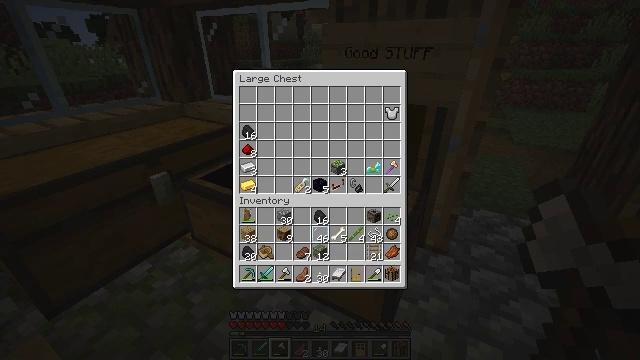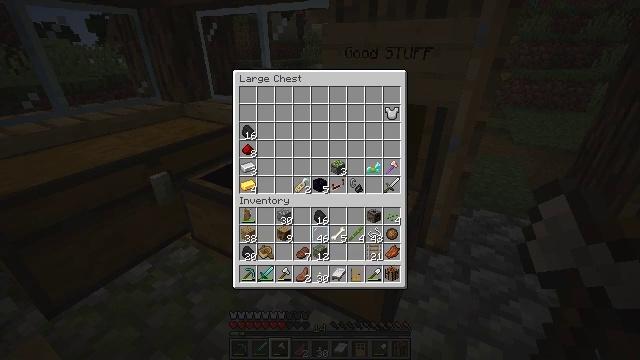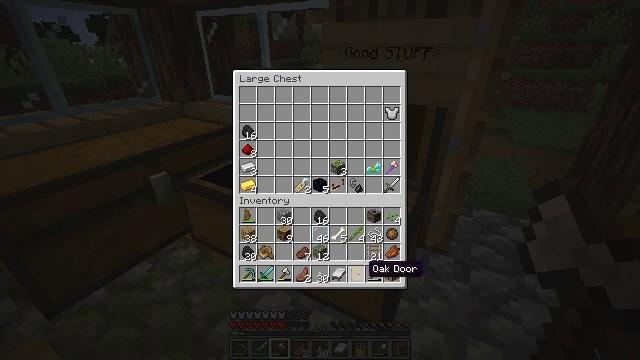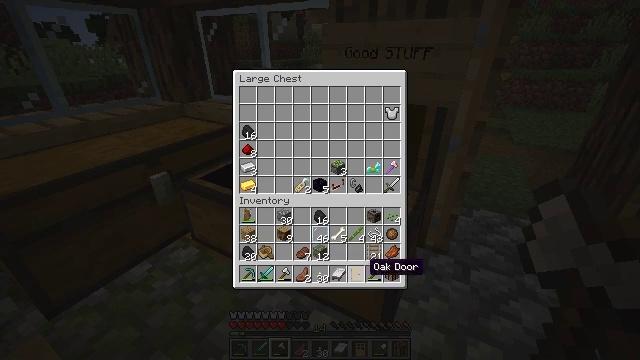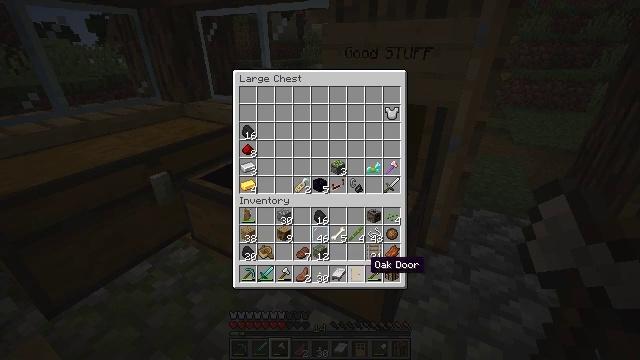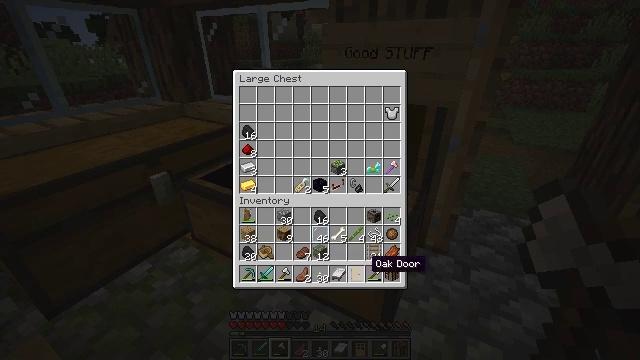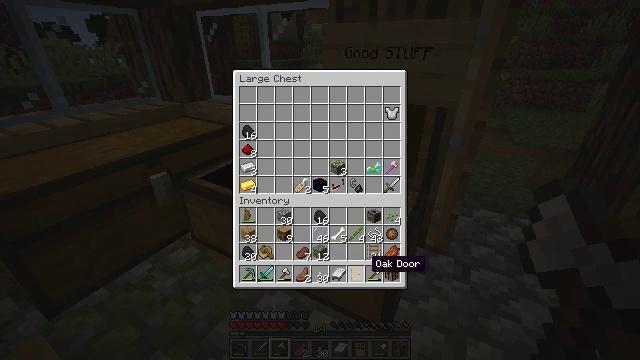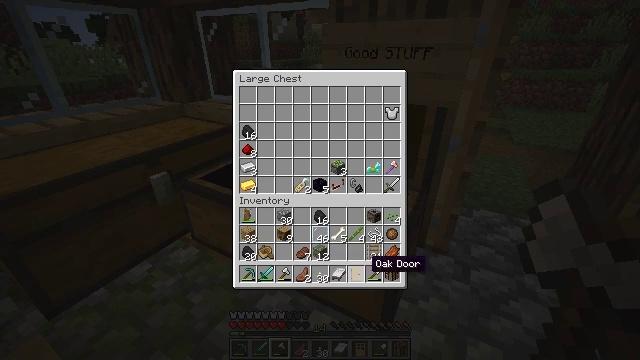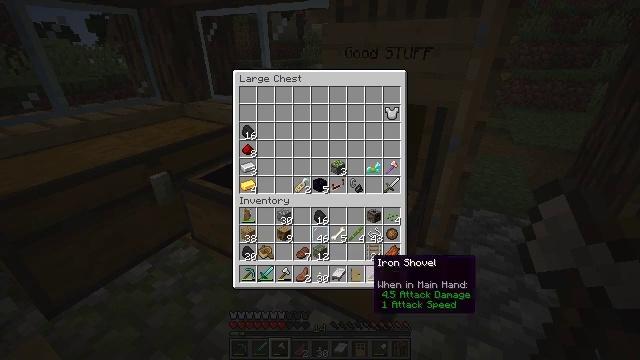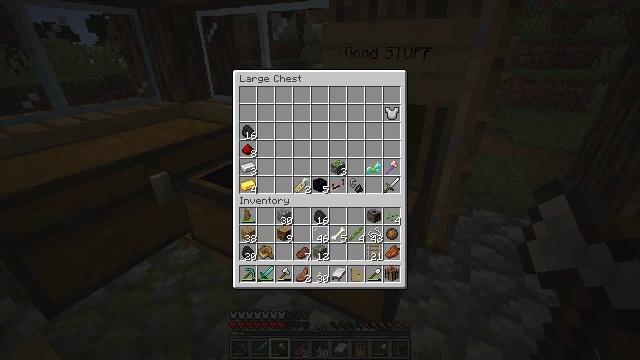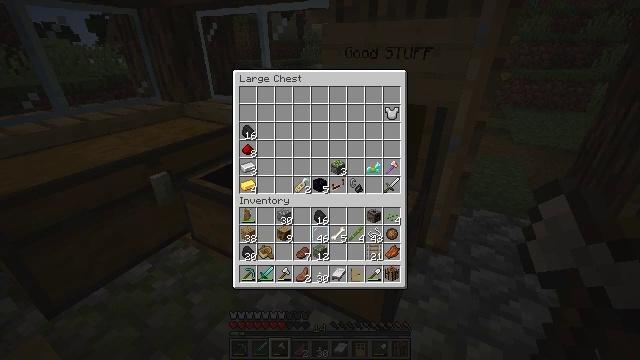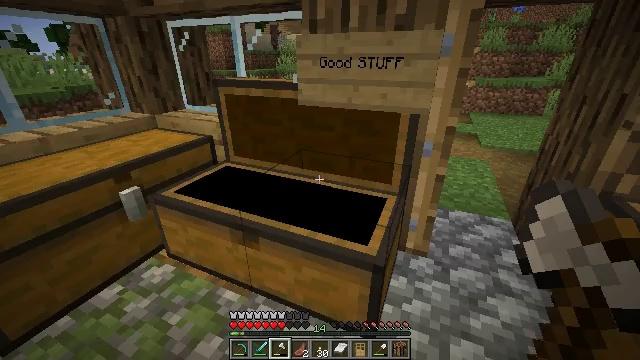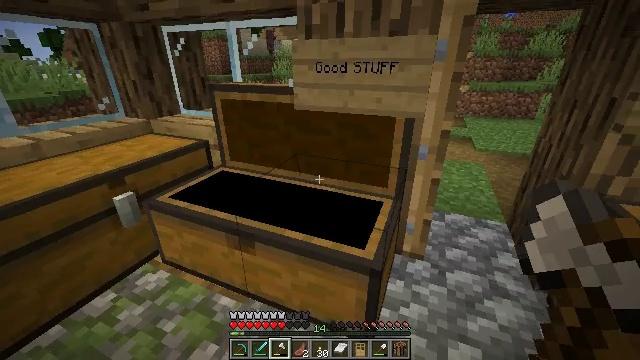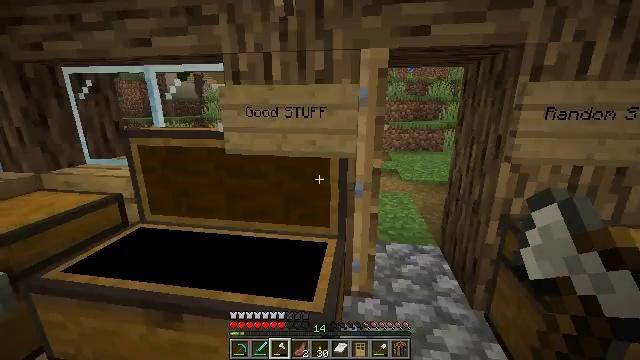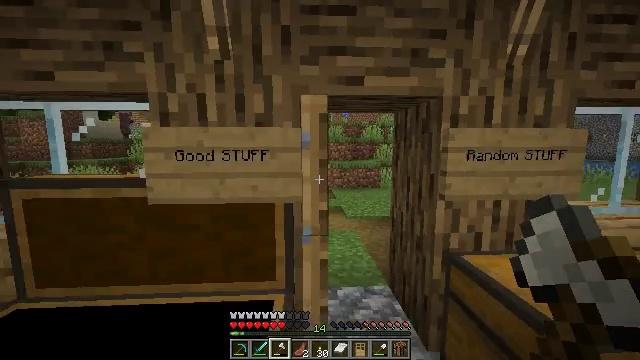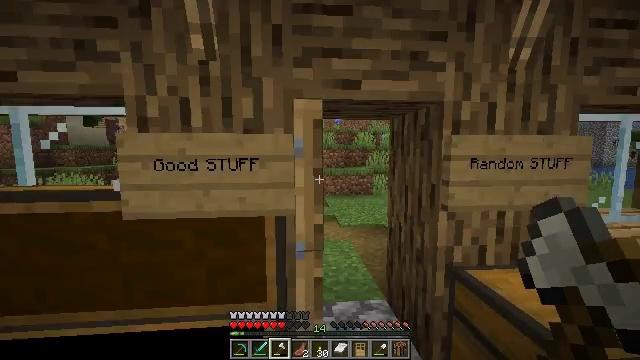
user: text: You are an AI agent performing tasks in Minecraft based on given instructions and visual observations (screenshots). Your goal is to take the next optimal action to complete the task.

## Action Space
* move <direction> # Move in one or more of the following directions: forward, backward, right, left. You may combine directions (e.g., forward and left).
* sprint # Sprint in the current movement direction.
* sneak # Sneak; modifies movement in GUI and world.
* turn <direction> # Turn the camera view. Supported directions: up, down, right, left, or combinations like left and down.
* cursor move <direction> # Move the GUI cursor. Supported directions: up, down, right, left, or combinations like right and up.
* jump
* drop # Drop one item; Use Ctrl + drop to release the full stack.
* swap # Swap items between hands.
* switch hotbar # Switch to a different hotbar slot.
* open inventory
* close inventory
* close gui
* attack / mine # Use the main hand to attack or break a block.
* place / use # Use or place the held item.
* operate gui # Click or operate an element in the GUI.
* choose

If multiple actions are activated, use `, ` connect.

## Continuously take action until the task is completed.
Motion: motion action
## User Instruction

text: Mine the furnace to collect it.
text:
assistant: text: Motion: no_op
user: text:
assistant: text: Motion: cursor move up
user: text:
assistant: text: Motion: no_op
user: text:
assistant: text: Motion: no_op
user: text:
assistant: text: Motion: no_op
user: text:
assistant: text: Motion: no_op
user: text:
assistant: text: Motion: no_op
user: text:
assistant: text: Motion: no_op
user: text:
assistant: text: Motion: cursor move right and up
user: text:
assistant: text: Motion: cursor move right and up
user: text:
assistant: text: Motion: cursor move right and up
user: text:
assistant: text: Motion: close gui
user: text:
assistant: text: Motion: move forward, turn right and up, open inventory
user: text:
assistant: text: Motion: move forward, turn right and up, open inventory
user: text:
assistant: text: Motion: move forward, turn right and up
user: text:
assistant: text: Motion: move forward and move right
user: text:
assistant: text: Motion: move forward and move right
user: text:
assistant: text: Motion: move forward and move right
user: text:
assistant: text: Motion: move forward and move right
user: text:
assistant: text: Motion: move forward and move right
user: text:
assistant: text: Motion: move forward, turn left
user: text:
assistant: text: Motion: move forward, turn left
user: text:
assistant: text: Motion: move forward, sprint, turn left
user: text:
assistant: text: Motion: move forward, sprint
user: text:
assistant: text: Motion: move forward, sprint
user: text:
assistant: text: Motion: move forward, sprint
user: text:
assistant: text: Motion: move forward and move left
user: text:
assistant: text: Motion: move forward and move left
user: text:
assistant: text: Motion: move forward and move left
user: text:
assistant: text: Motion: move forward and move left